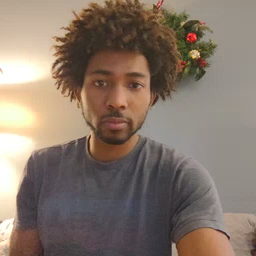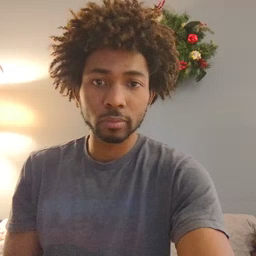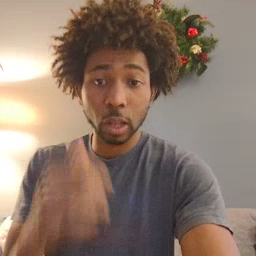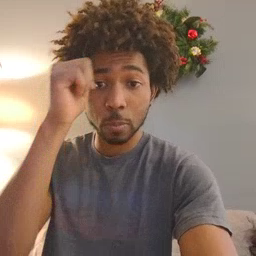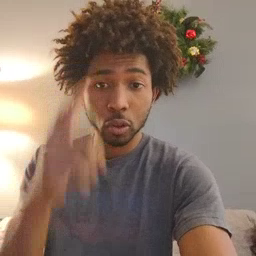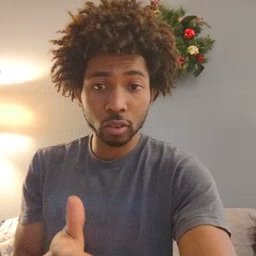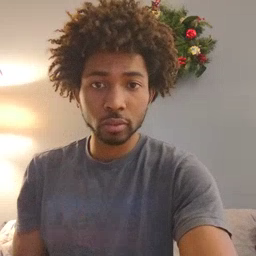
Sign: brother